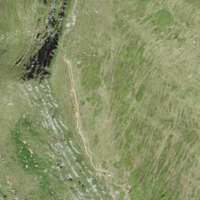
EUNIS habitat code: 26
Species observed at this site:
Gentianella campestris